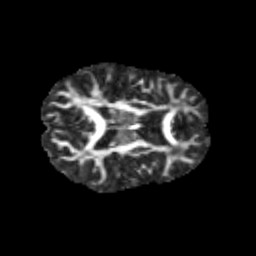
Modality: FA
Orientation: axial
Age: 12
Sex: female
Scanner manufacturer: siemens
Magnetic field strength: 3 T
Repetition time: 3.8 s
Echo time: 0.07 s